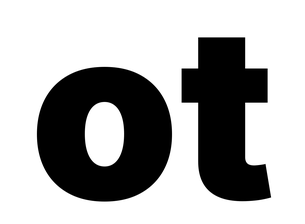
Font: Inter_Black